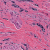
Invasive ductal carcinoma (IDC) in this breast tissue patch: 1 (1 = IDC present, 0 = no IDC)